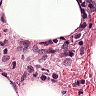
Metastatic tissue present: yes